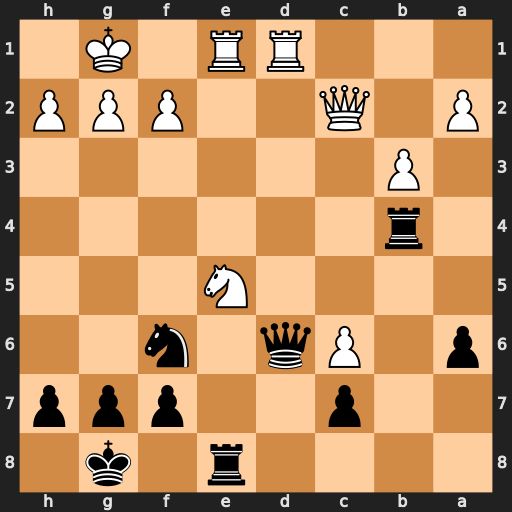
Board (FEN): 4r1k1/2p2ppp/p1Pq1n2/4N3/1r6/1P6/P1Q2PPP/3RR1K1
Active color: b
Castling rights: -
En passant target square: -
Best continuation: Rxe5 Rxe5 Qxe5 Rd8+ Ne8